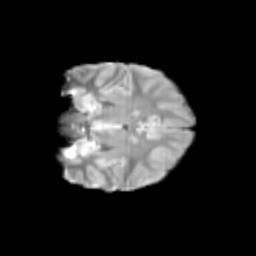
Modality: T2w
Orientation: coronal
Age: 10
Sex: female
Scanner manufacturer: siemens
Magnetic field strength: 3 T
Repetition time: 3.8 s
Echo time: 0.07 s